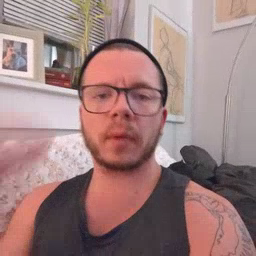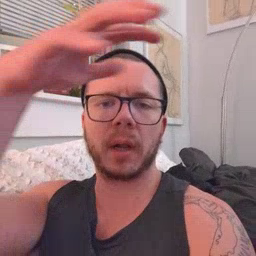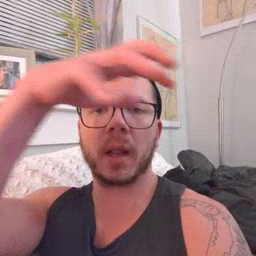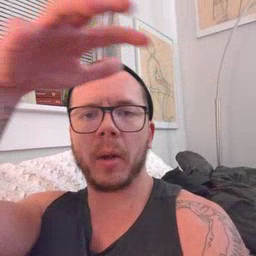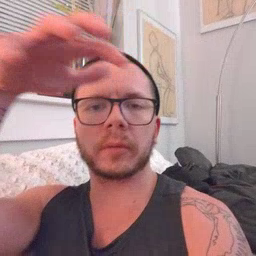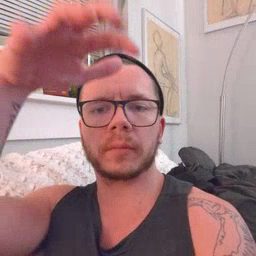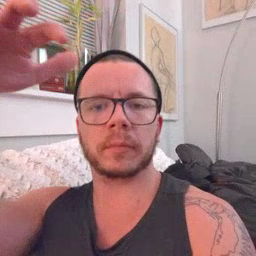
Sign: cloud